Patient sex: F
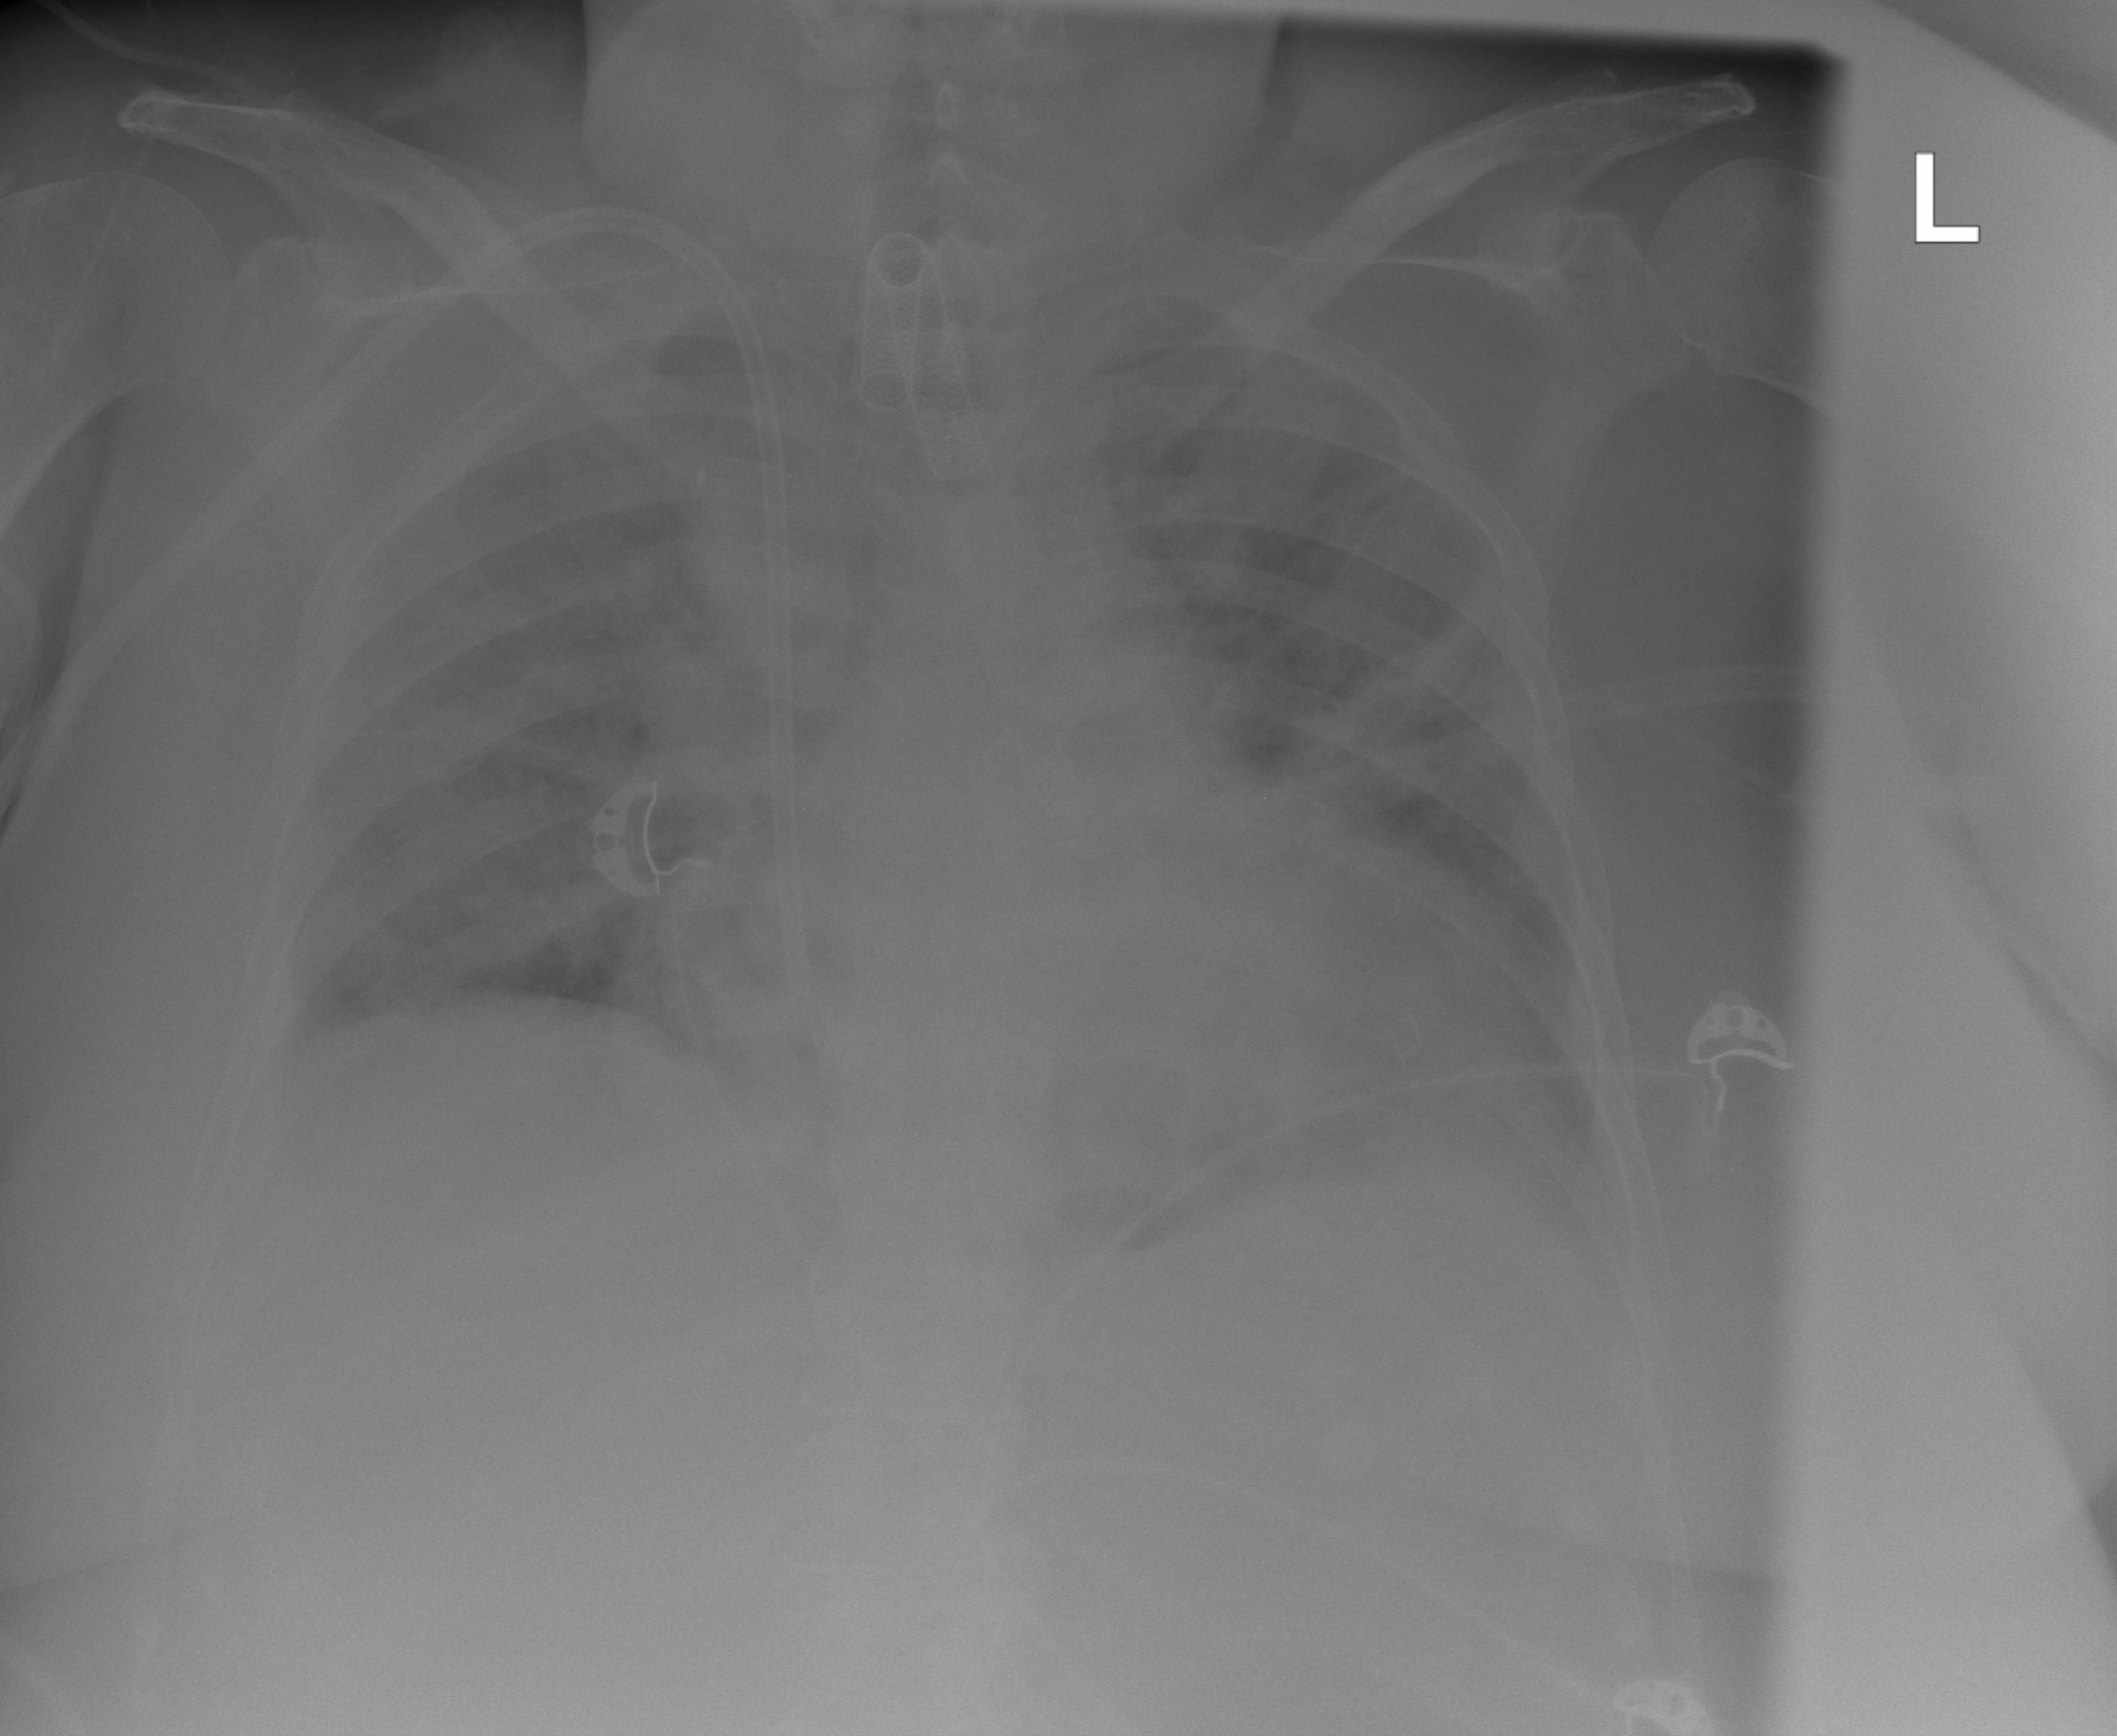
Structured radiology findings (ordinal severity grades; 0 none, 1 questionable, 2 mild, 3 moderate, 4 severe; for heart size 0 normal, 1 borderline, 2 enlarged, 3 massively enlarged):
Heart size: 2
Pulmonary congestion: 2
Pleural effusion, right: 0
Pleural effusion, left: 0
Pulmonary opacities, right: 3
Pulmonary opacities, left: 3
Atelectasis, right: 2
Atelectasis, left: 2